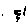
Label: zigzag